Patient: sex M, age 70
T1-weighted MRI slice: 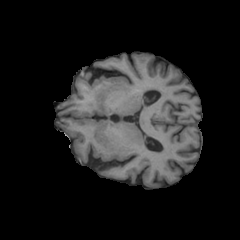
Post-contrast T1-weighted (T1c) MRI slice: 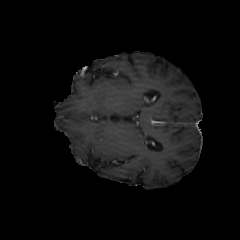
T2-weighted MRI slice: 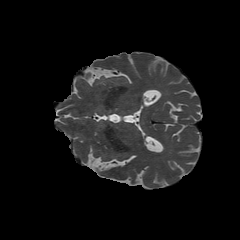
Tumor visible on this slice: no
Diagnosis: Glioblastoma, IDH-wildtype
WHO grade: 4